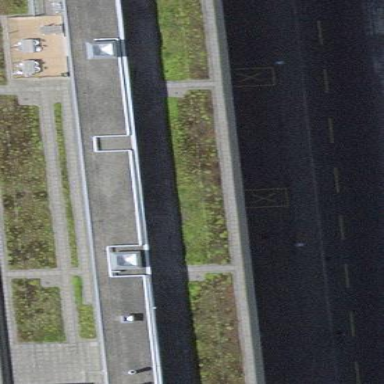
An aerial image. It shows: Office building with flat roof.